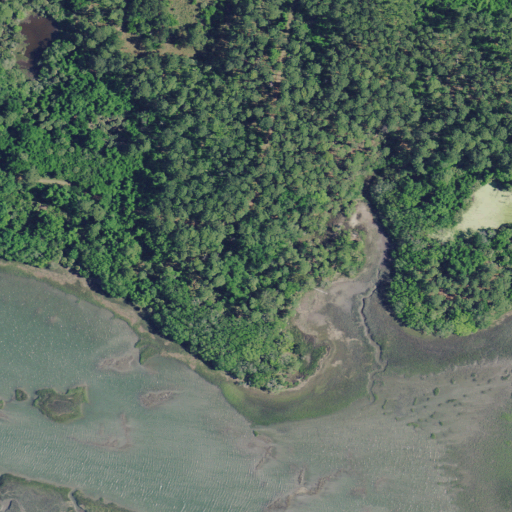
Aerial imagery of cape in South Carolina named Shell Point containing evergreen forest, open water, herbaceous wetlands, and woody wetlands